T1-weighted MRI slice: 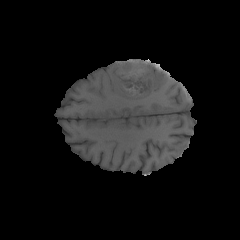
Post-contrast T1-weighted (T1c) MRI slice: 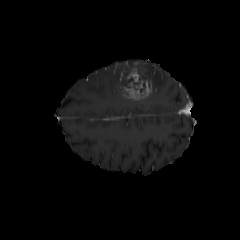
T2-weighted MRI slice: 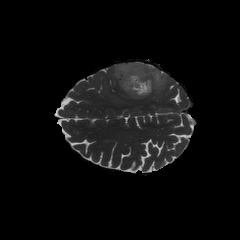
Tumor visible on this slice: yes